Question: Came up this question and did some quick experiments without no luck.
Basically, I made a simple single view project where the top view controller is a 'UITableViewController'. For simplicity, I set the table view content to be "Static Cells". The table cell was a custom subclass of 'UITableViewCell', like this
'''
@interface TopTableViewCell : UITableViewCell
@property (strong, nonatomic) IBOutlet UILabel *label;
@property (strong, nonatomic) IBOutlet TableCellBottomView *bottomView;
@end
'''
Both the properties were wired through control dragging. The 'TableCellBottomView' is just a custom subclass of UIView like this
'''
@interface TableCellBottomView : UIView
@end
'''
Now I add a label inside this 'TableCellBottomView' like the following picture showing

Can I wire this 'bottom label' inside to my 'TableCellBottomView'? Control dragging did not work for me here. I certainly could have added it programmatically inside 'TableCellBottomView.m'. But if i could wire it here, it would be quite convenient, since I could also add a lot of other components and arrange them visually. Thanks!
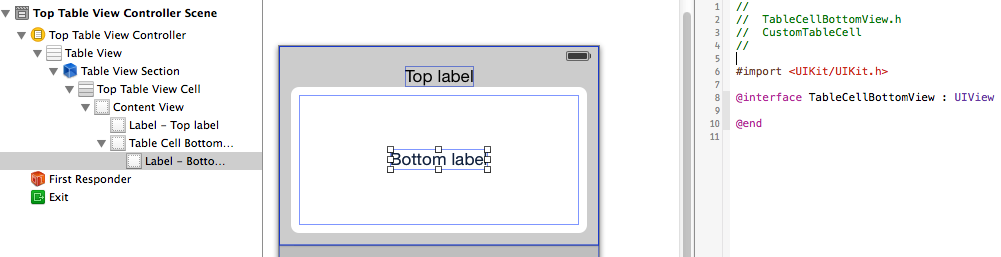
Answer: I don't know why Xcode won't allow you to drag from your label to the bottom view .h file, but you can do it another way. Add the IBOutlet property to the .h file, then drag from the littler open circle to the left of the @property to your label in the storyboard, and that should work.